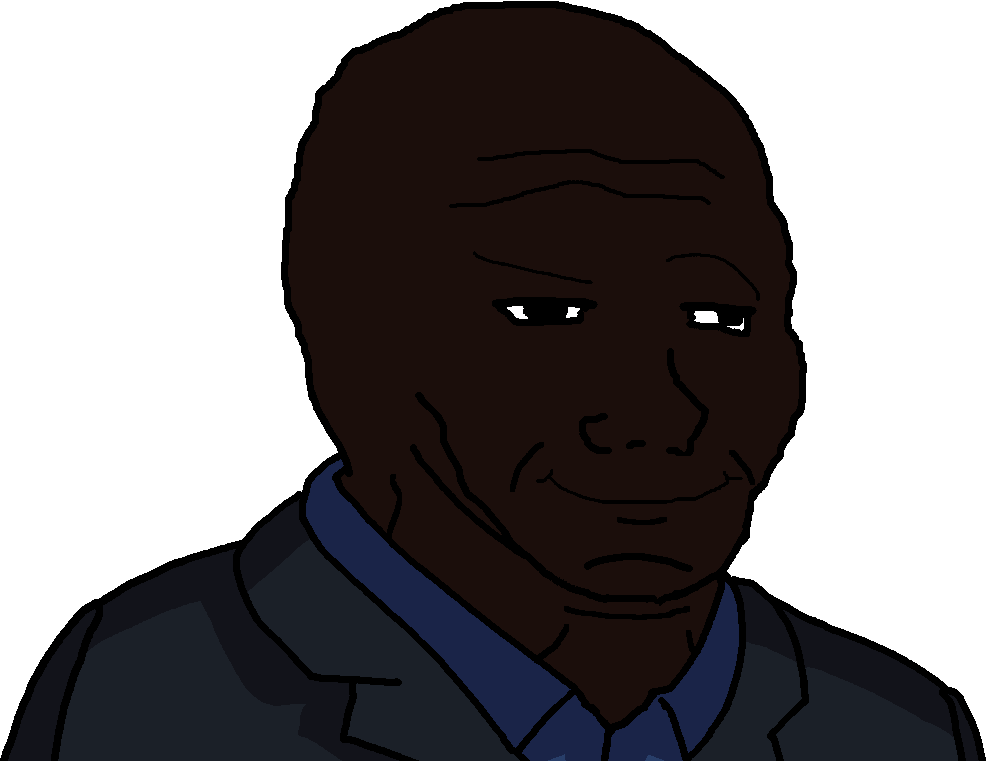
Label: 5_Blobjak